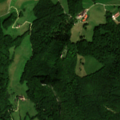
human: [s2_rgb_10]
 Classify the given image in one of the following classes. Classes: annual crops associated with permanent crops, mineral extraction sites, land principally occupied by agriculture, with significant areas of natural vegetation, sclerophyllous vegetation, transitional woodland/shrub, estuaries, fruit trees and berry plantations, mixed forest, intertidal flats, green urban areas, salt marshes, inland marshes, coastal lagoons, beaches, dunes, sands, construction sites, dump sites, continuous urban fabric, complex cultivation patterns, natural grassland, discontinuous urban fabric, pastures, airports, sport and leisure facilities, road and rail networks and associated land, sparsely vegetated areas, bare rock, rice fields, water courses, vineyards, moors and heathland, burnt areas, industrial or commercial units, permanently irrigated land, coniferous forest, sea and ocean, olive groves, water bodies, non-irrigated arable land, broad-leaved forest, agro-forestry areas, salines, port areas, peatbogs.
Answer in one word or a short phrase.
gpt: pastures, broad-leaved forest